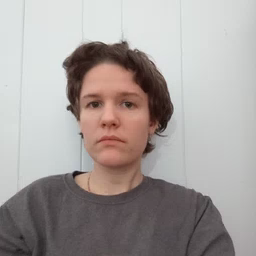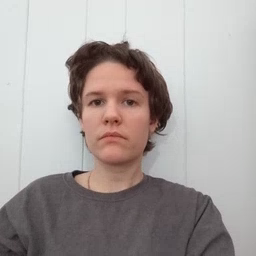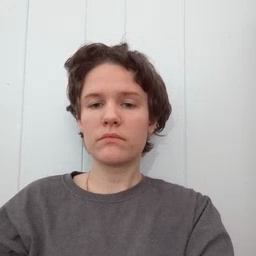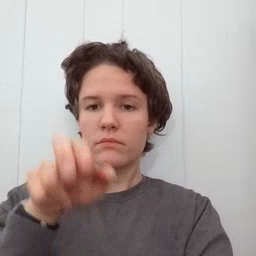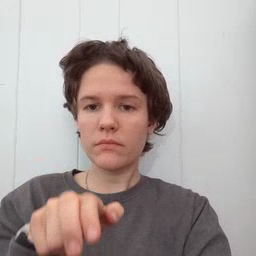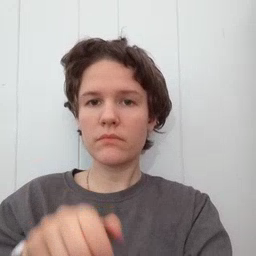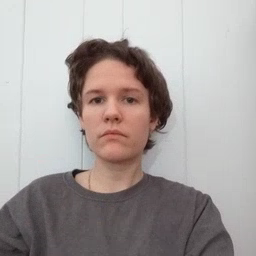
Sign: chair